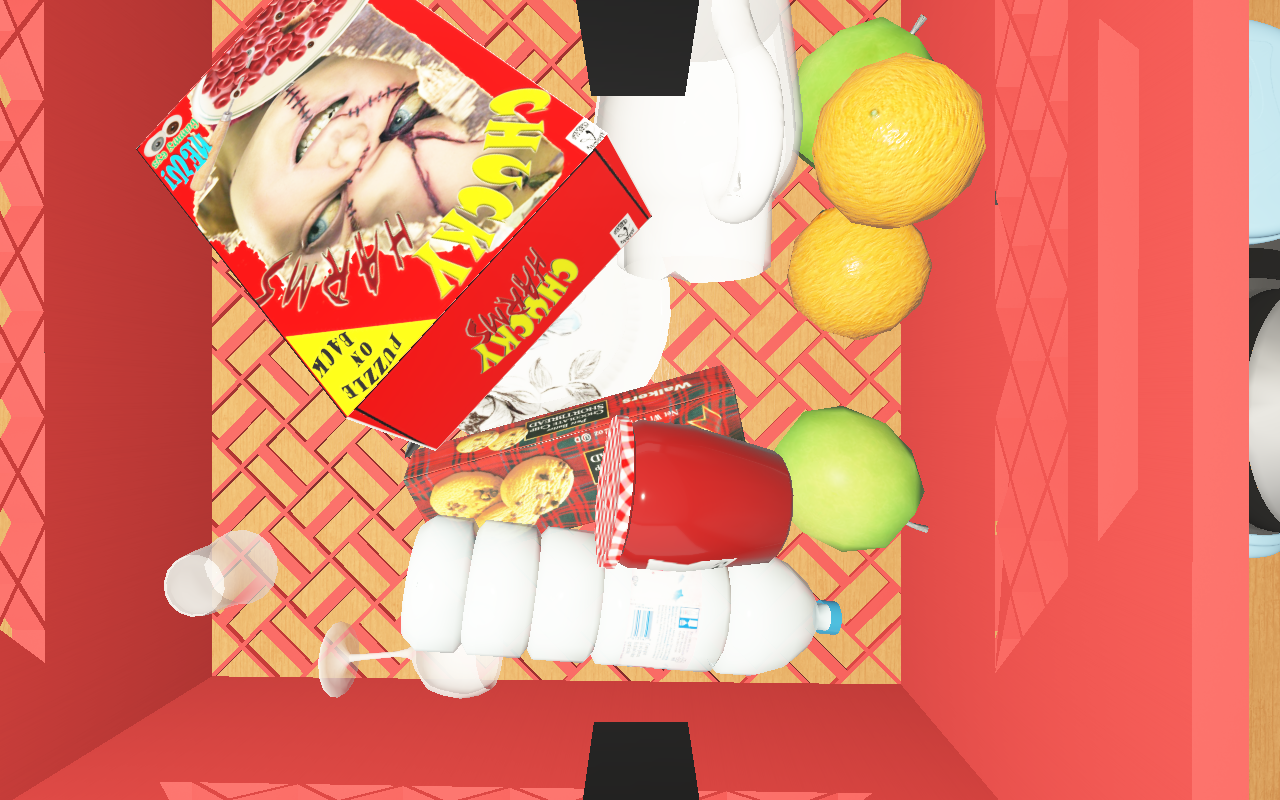
Objects in the scene:
carafe
water bottle
apple
apple
orange
orange
spoon
plate
glass
wineglass
cereal box
biscuit box